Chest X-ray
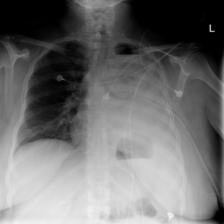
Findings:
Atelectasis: negative
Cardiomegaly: negative
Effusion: negative
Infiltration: negative
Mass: negative
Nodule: negative
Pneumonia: negative
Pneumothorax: negative
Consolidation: negative
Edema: negative
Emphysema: negative
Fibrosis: negative
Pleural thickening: negative
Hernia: negative